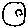
Label: circle